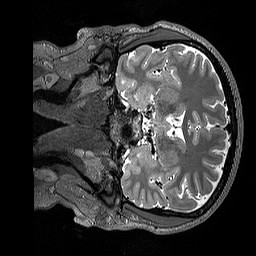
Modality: T2w
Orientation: coronal
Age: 27
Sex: female
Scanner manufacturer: siemens
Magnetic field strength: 3 T
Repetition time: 3.2 s
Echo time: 0.408 s